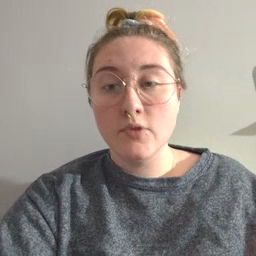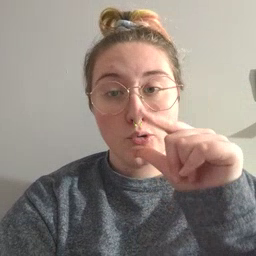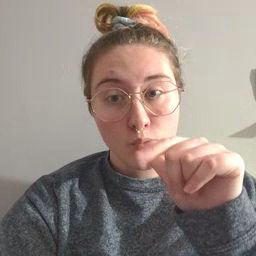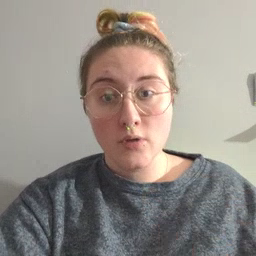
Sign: who